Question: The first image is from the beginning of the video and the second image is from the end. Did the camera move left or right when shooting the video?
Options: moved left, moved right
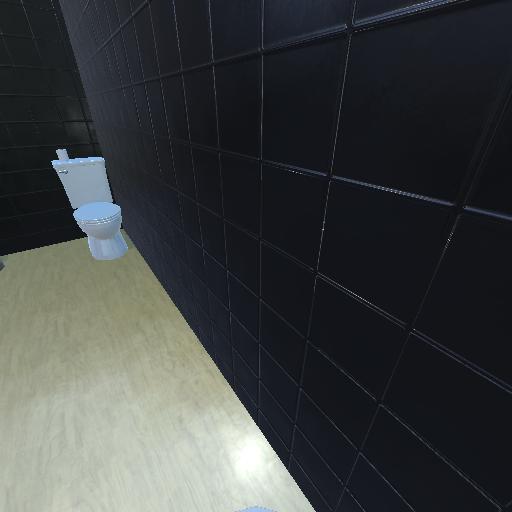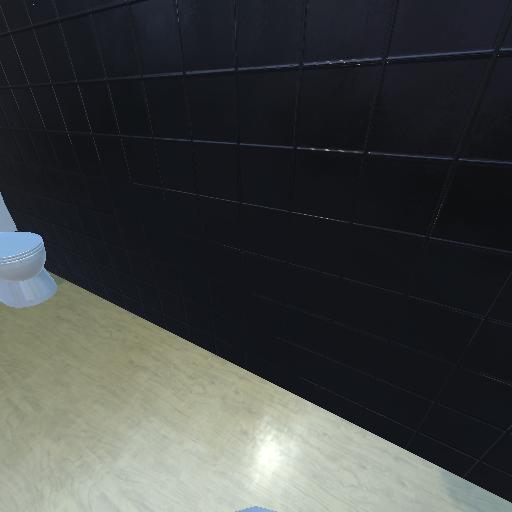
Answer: moved left